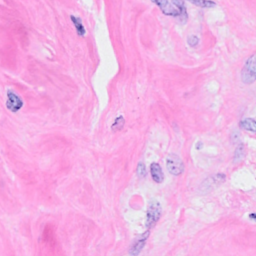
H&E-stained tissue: Breast